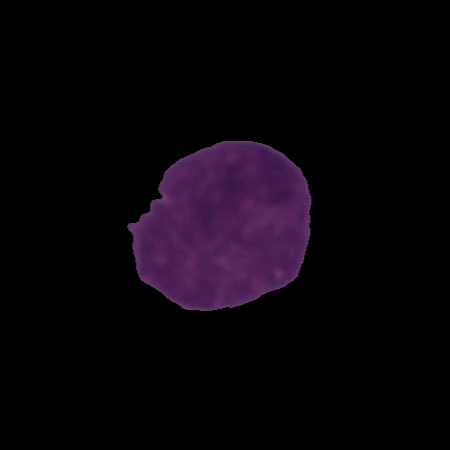
Label: cancer